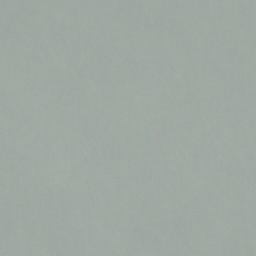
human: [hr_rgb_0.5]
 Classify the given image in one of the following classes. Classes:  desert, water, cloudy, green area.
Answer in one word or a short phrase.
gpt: cloudy